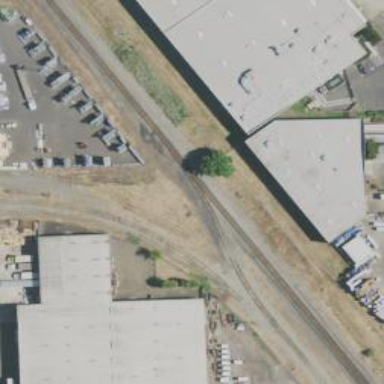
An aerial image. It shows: Railway siding with rails.